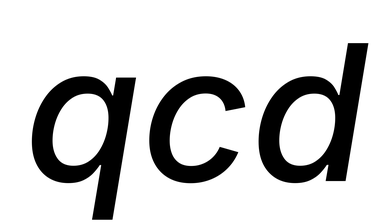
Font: Inter-Italic_Medium_Italic